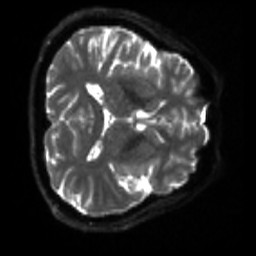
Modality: sbref
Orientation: axial
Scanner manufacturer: siemens
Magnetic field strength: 3 T
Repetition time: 4 s
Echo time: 0.0594 s